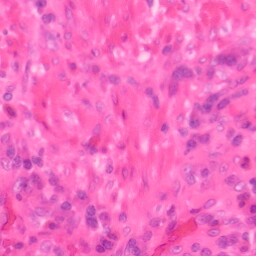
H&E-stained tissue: Colon